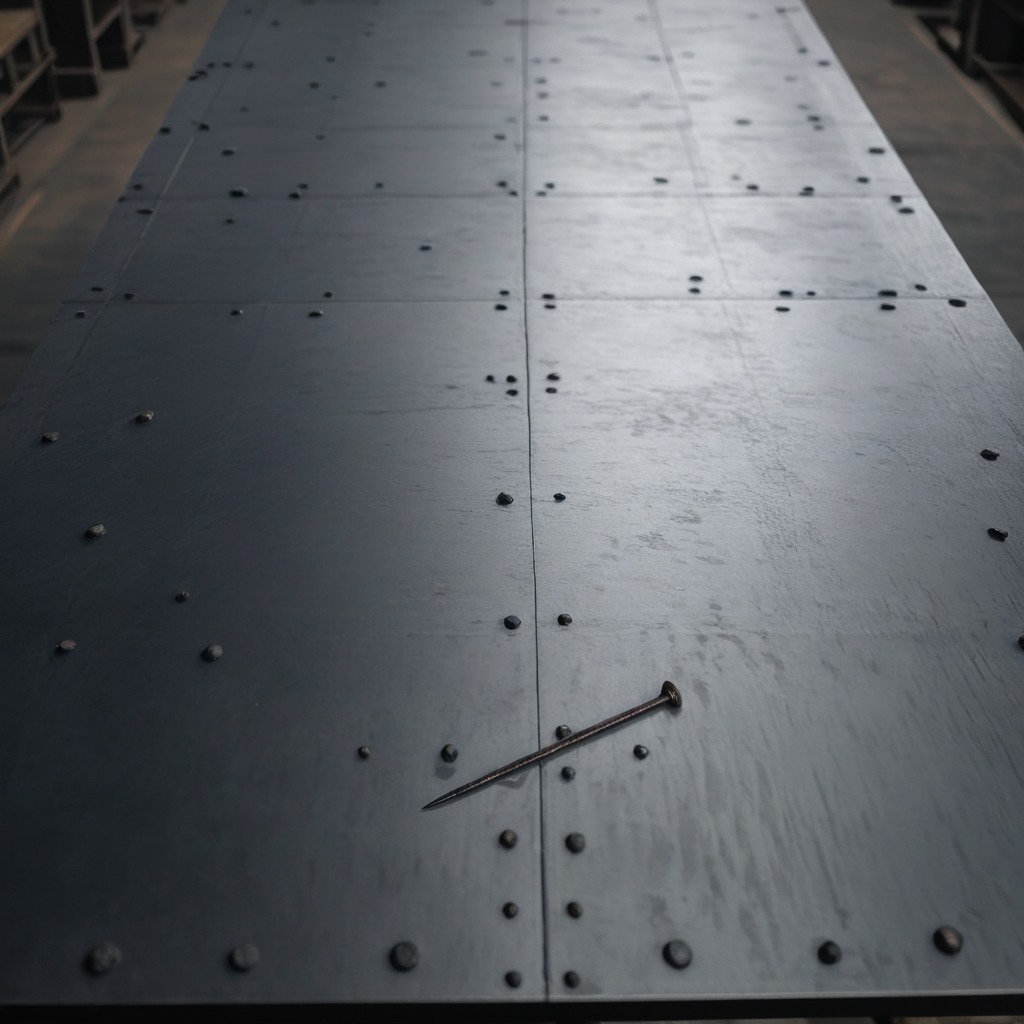
A nail is lying on a cold steel table in a mining workshop.